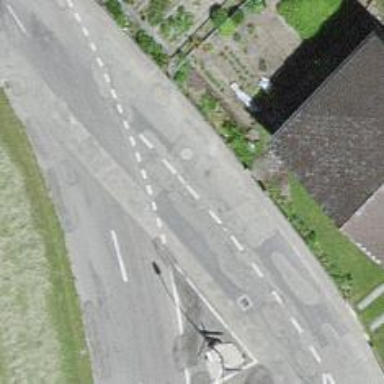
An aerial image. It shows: Bus stop along the road.